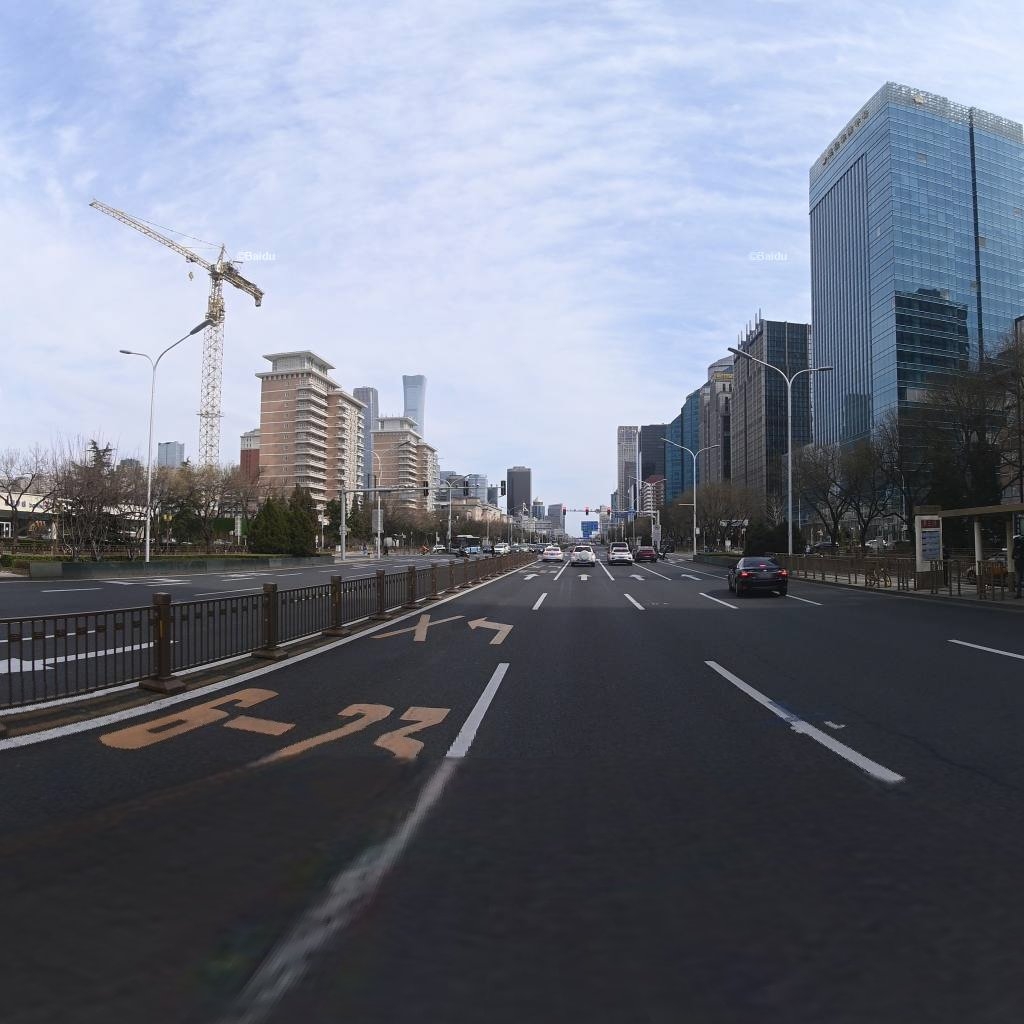
Region: Chaoyang
Road damage annotations: longitudinal patch